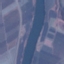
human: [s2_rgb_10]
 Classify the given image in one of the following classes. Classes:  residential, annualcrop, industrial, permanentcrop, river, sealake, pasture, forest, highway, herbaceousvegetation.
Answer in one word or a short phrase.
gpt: River